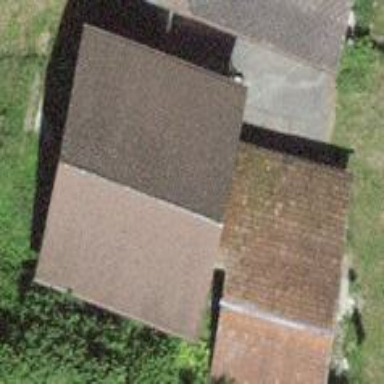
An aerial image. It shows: Rural barn.